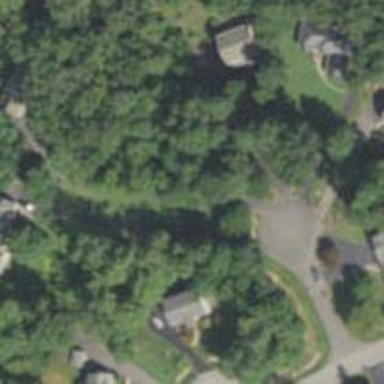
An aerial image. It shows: Driveway.